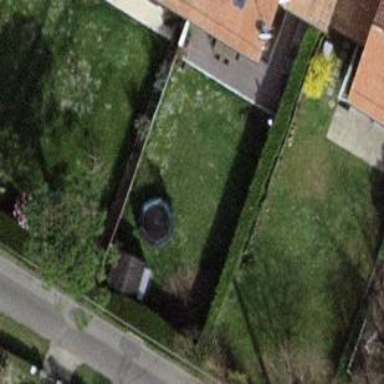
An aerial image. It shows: Garden surrounded by fence.